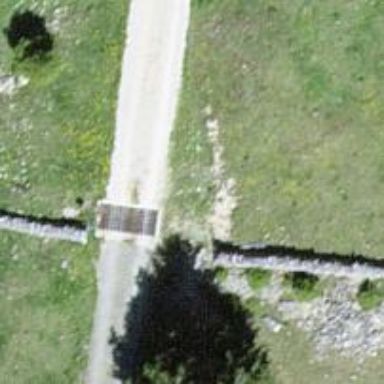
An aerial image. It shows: Cattle grid barrier.